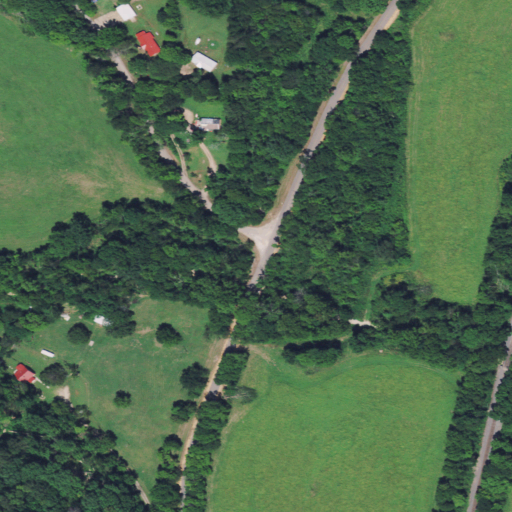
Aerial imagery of valley in Oklahoma named Malloy Hollow containing pasture, deciduous forest, open development, woody wetlands, and low intensity development